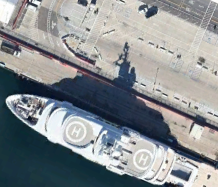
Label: Megayacht